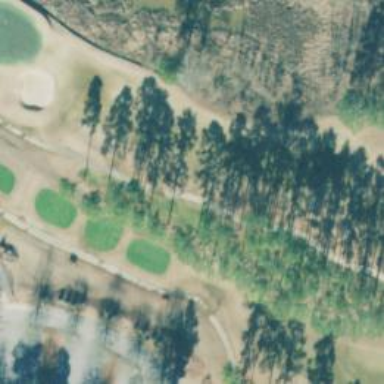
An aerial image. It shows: Golf tee.